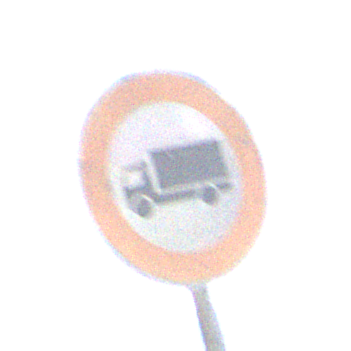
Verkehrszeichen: VerbotFuerKraftfahrzeugeUeberDreiKommaFuenfTonnen
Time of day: MorningAfternoon
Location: Outdoor (RoadRail)
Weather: PartlyCloudy
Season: NotSpecified
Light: Natural